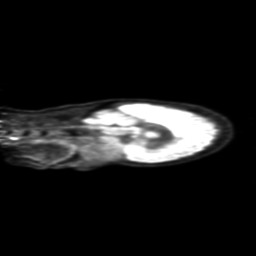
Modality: PET
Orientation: sagittal
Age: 55
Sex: female
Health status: ill